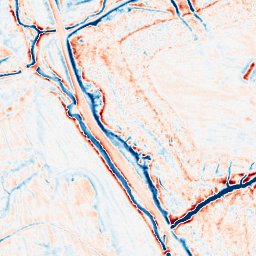
Category: multiscale
Decomposition family: dog_multiscale
Decomposition parameters: sigma_ratio: 1.4
n_scales: 5
base_sigma: 0.5
Upsampling method: quartic
Upsampling parameters: scale: 4
Upsampling scale: 4